The plot shows how the frequency content of a bearing vibration signal evolves over time (STFT spectrogram). Diagnose the bearing from this image, choosing from: normal, inner_race, outer_race, ball.
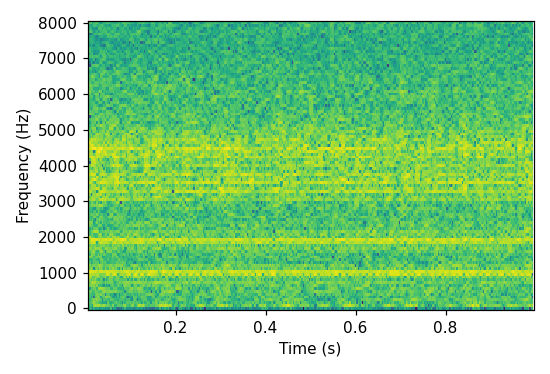
Answer: outer_race